Question: here is my code
'''
if ($("option:contains('" + data.strRoundName + "')").length == 0)
$("#selectRound_Type").append("<option name='round' id=" + data.iRoundId + ">" + data.strRoundName + "</option>");
'''
PFB my output screen(getting undefined value)

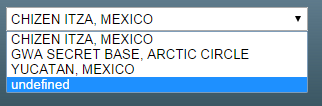
Answer: Try this : filter all option which is having text == undefined and remove it.
'''
$("#selectRound_Type").find('option').filter(function(){
return $(this).text()=="undefined";
}).remove();
'''
OR check 'undefined' while adding options using below code
'''
if ($("option:contains('" + data.strRoundName + "')").length == 0
&& data.strRoundName != null
&& typeof data.strRoundName != "undefined")
$("#selectRound_Type").append("<option name='round' id="
+ data.iRoundId + ">"
+ data.strRoundName + "</option>");
'''